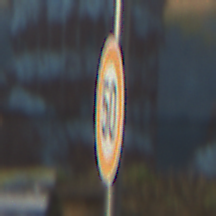
Verkehrszeichen: Geschwindigkeit50
Umgebung: Outdoor, Urban
Tageszeit: MorningAfternoon
Wetter: PartlyCloudy
Licht: Natural
Jahreszeit: NotSpecified
Kontrast: MediumContrast